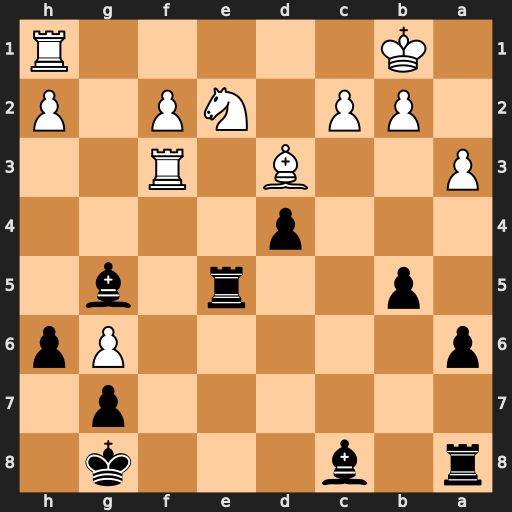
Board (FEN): r1b3k1/6p1/p5Pp/1p2r1b1/3p4/P2B1R2/1PP1NP1P/1K5R
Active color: b
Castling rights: -
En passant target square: -
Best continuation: Bb7 Rf7 Bxh1